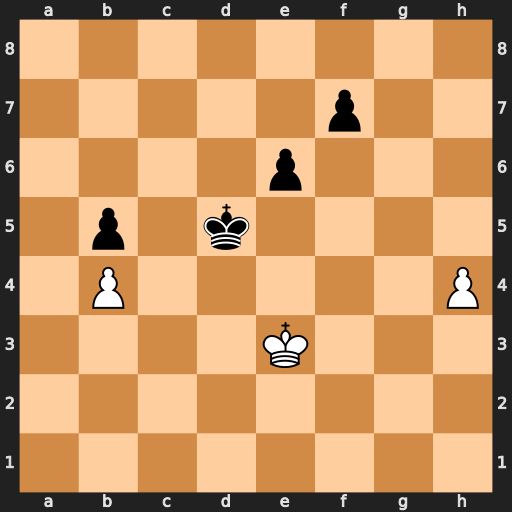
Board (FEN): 8/5p2/4p3/1p1k4/1P5P/4K3/8/8
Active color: w
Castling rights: -
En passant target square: -
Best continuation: h5 Ke5 h6 Kf6 Kd4